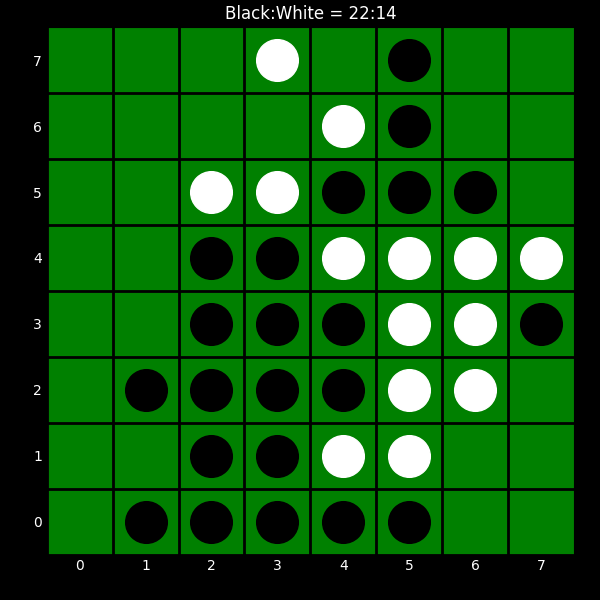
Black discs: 22
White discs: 14